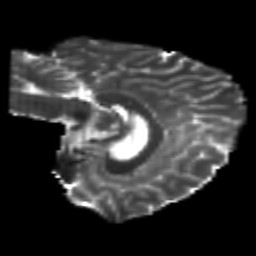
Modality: T2w
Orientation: sagittal
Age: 21
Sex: female
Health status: healthy
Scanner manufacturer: philips
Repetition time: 7.385 s
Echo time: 0.08599 s